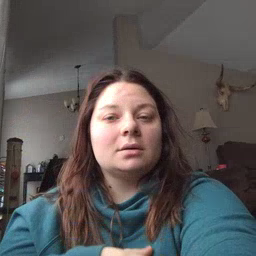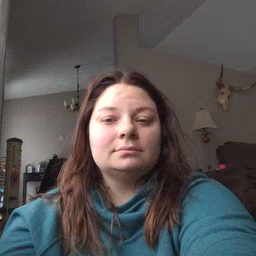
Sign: man